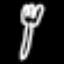
Label: fork